Interaction volume radius: 5 \u00c5
Interaction volume height: 15 \u00c5
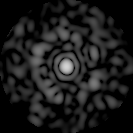
Disorder parameter: 0.7859